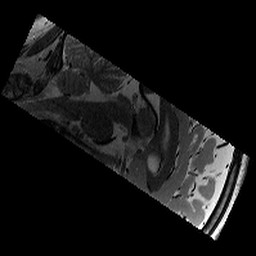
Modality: T2w
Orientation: sagittal
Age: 12
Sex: male
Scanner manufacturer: siemens
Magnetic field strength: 3 T
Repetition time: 9.23 s
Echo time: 0.067 s